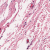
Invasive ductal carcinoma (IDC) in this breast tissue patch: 0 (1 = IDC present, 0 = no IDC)